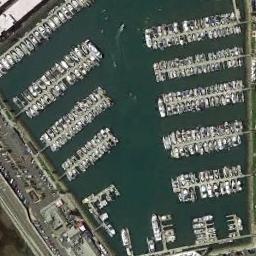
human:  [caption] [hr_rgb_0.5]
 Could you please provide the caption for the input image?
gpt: Many ships moored on the sea next to the harbor next to the parking lot .

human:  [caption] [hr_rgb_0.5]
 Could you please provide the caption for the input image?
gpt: Many ships are in the harbor .

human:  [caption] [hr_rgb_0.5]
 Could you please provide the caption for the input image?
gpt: The harbor has lots of neatly docked boats and the color of the waters is green .

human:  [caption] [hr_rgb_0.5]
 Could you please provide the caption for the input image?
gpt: There are ships in the harbor, And there are ships moving .

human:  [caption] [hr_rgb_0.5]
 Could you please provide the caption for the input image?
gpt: There are many ships docked neatly at the harbor .